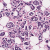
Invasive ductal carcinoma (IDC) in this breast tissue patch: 1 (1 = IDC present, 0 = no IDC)